Interaction volume radius: 5 \u00c5
Interaction volume height: 40 \u00c5
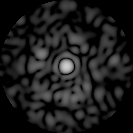
Disorder parameter: 0.8465